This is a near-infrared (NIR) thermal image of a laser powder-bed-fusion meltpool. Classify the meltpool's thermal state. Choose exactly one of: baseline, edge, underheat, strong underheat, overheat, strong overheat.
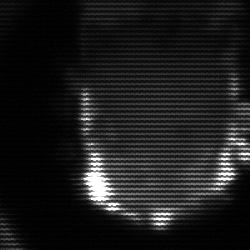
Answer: baseline